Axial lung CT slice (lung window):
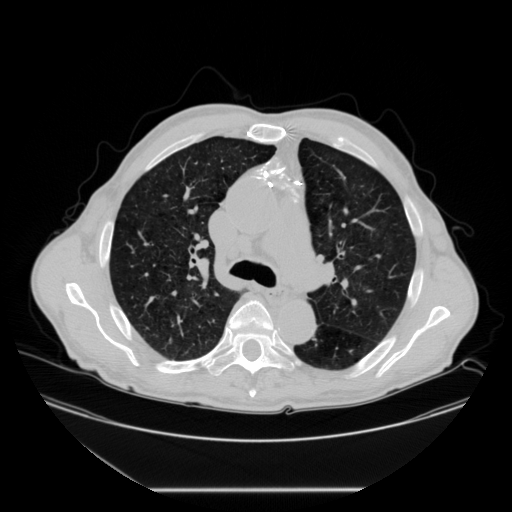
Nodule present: no